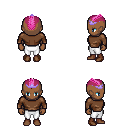
a pixel art fantasy rpg character, female body template, human, dark skin, brown long-sleeve shirt, white pants, pink short mohawk hairstyle, purple tiara, brown shoes, four views (front, back, left, right), 2x2 character sprite sheet, small pixel art, hard edges, no anti-aliasing